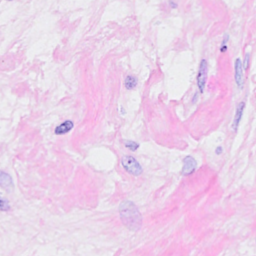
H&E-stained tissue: Breast